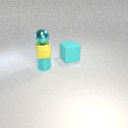
small cyan metal cylinder to the left of large cyan rubber cube